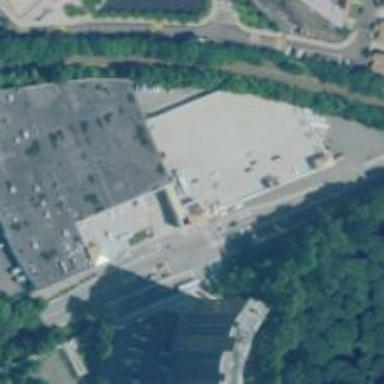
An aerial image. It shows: Supermarket.